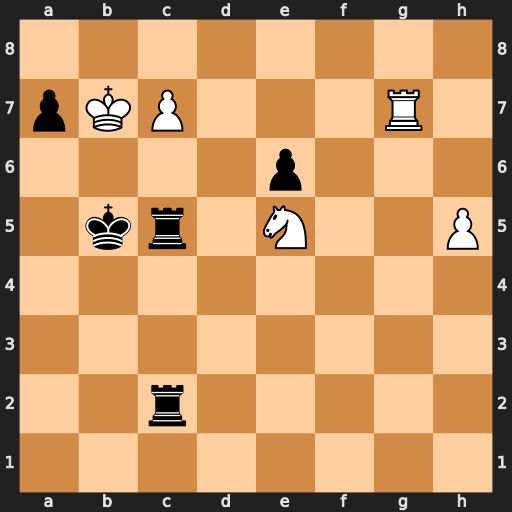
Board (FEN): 8/pKP3R1/4p3/1kr1N2P/8/8/2r5/8
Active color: w
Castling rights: -
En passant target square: -
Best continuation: Nf3 Kb4 h6